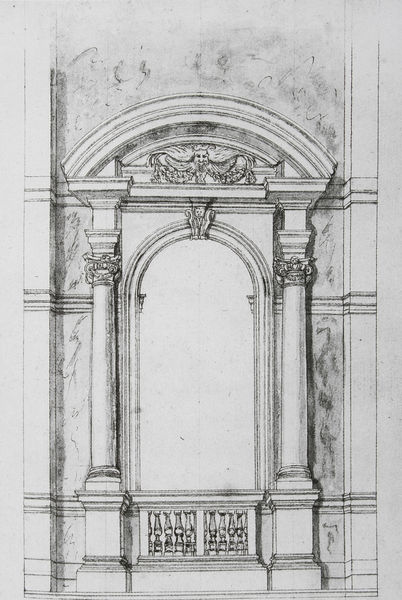
Titel: Fenster an der südlichen Kanzel von St. Peter in Rom
Künstler: Pietro da Cortona
Standort: Montreal
Institution: Canadian Centre for Architecture
Schlagwörter: flügel, kopf, weiß, ausschnitt, fenster, grau, hell, marmor, pfeiler, profil, schmuck, schwarz, skizze, säule, säulen, tür, zeichnung, ausblick, schloss, hochformat, ornament, wand, architektur, barock, gesicht, rahmen, sockel, stein, türbogen, brüstung, gitter, kirche, klassizismus, krone, renaissance, balkon, relief, papier, bogen, fassade, studie, giebel, grafik, pilaster, rundbogen, vorsprung, arch, arches, architecture, balcony, column, columns, white, window, black, wall, detail, ornamente, verzierung, geländer, podest, tor, maske, palazzo, stockwerk, balustrade, druck, stich, bleistift, entwurf, altar, architrav, kapitelle, kapitell, girlanden, halbkreis, fragment, segmentbogen, fries, portal, schlussstein, sims, lettner, öffnung, gesims, quader, risalit, voluten, verwischt, classical, greek, stone, building, head, detaill, ballustrade, basis, drawing, korinthisch, black and white, frame, klassik, shadow, sketch, kanten, streben, verzierungen, sculpture, wings, fence, grabmal, ledge, marble, archivolte, klassizistisch, aufriss, tympanon, etage, architekturzeichnung, ädikula, bauornament, antique, archway, design, basen, segmentgiebel, sockelzone, blendbogen, ädikulamotiv, fried, draft, square, terrace, baluster, ornaments, statues, stufig, pencil, gothic, rough, pillar, opening, ornamental, grauwerte, kanellierung, molding, ballustern, rail, entharsis, entlastungsstein, französisches fenster, typmanon, zierkapitell, sculture, center, architectural, grotesque, scultpure, pillars, line drawing, decorated, tympanum, skulpture, mason, marb;e, zeichnung tor balkon architektur säulen, coloums